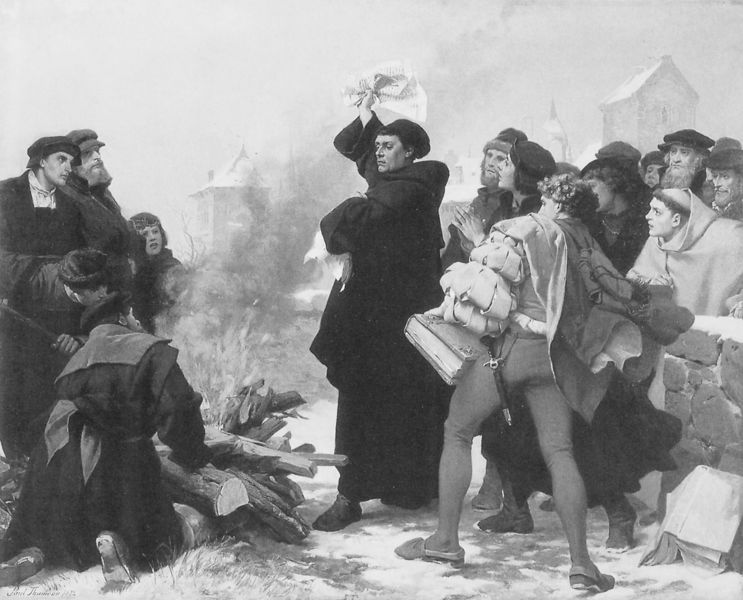
Titel: Luther verbrennt die Bannandrohungsbulle
Künstler: Paul Thumann
Institution: Eisenach, Wartburg-Stiftung
Schlagwörter: feuer, gemälde, himmel, weiß, frauen, menschen, stadt, grau, holz, hut, kopfbedeckungen, männer, schwarz, gebäude, gras, malerei, menge, kappe, mütze, messer, häuser, kirche, qualm, rauch, gewand, kutte, turm, bücher, papier, winter, romantik, buch, türme, brennen, schweiz, schwarzweiß, schwert, schriften, holzstoß, dolch, mittelalter, klerus, mönch, luther, geistliche, tonsur, verbrennung, luter, bücherverbrennung, 1500, feuer+, mützen hüte